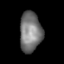
Tissue: lung
Cell type: Epithelial cells
Senescence score: 0.236
Nuclear area (px): 849
Mean DAPI intensity: 119.975